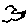
Label: bird